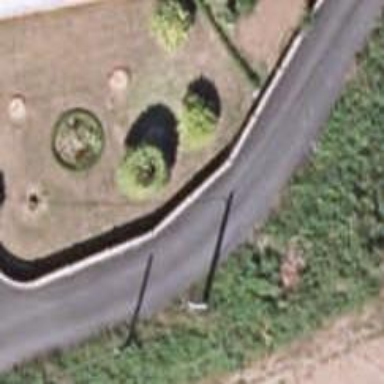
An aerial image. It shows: Fence.